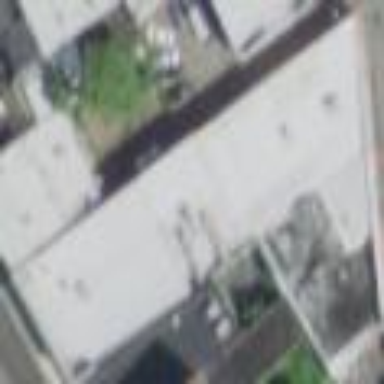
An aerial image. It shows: Supermarket building.